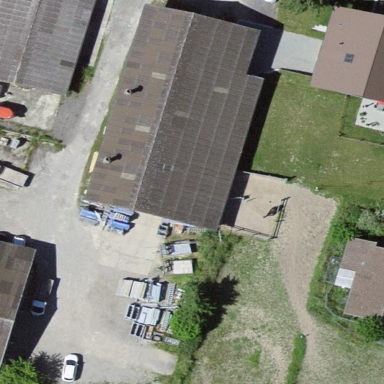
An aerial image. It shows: Farmyard area.